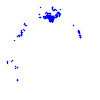
Particle: electron